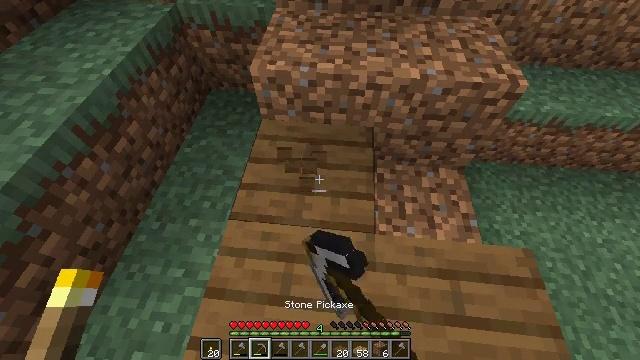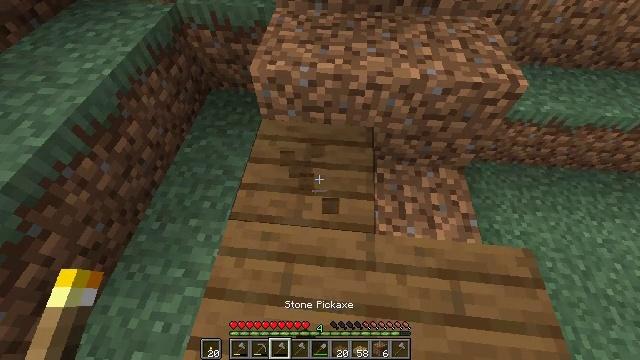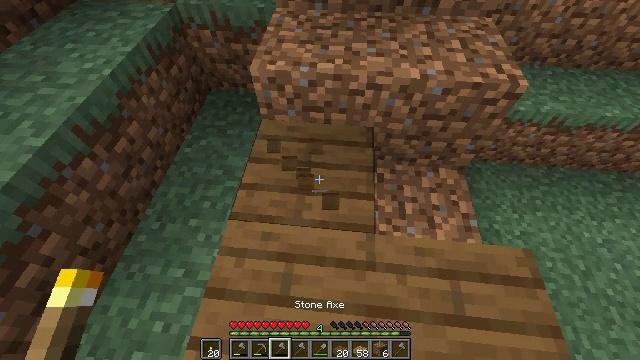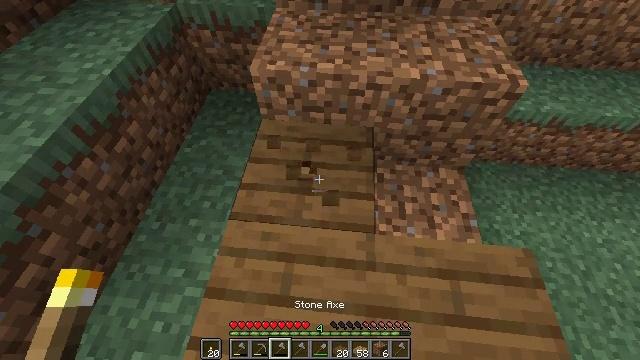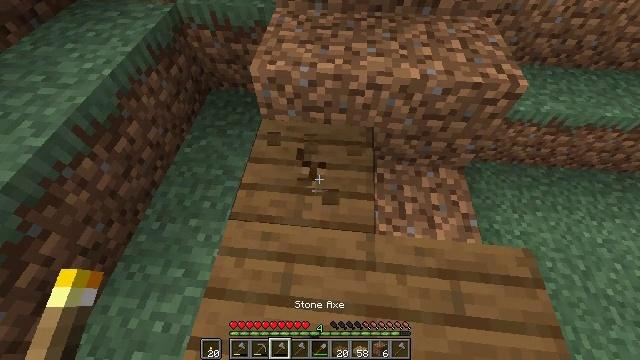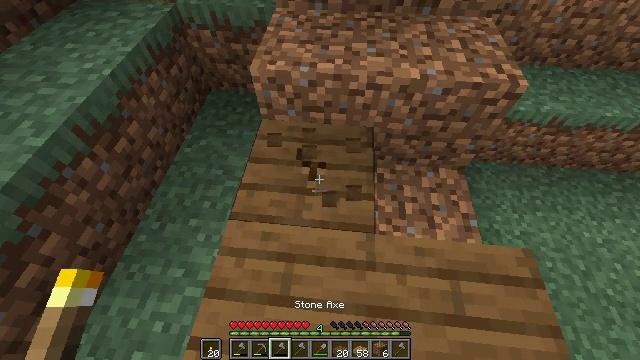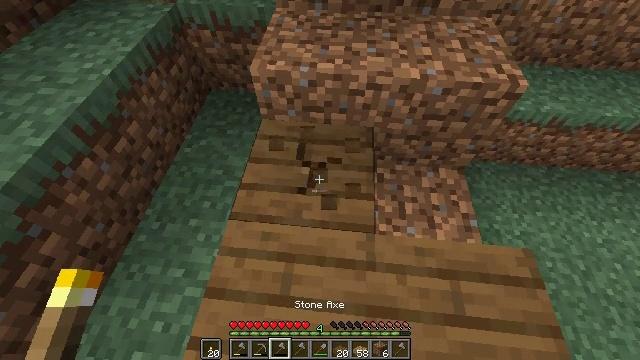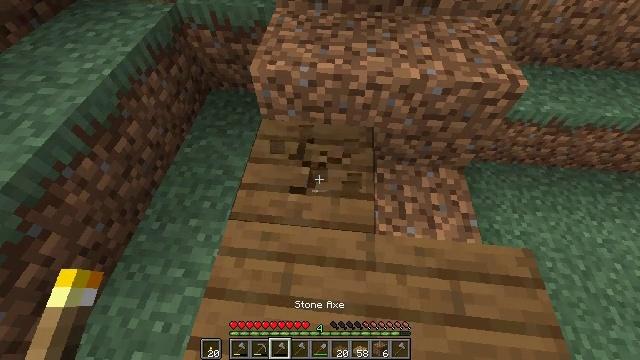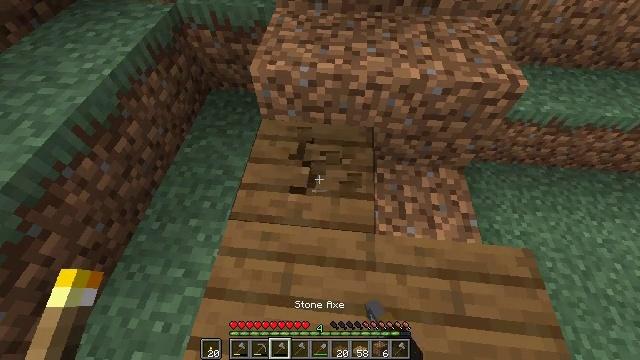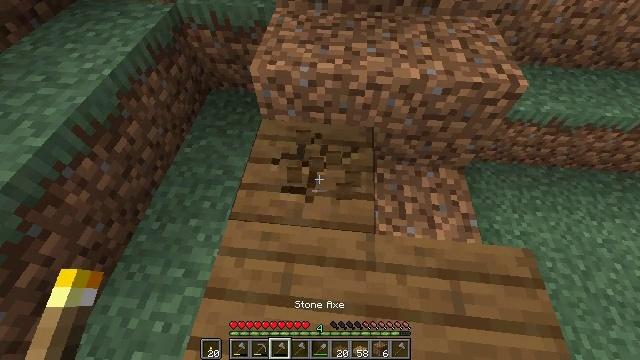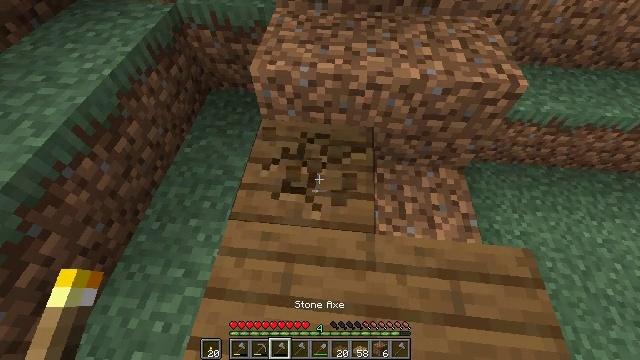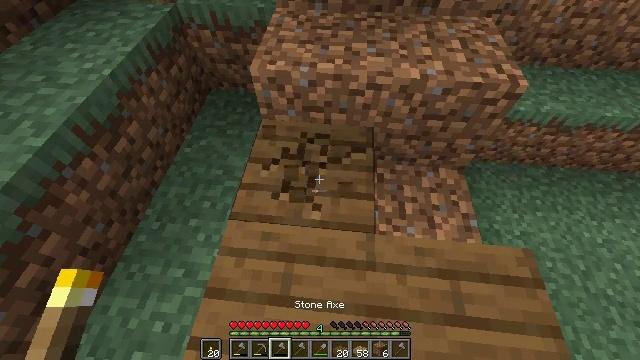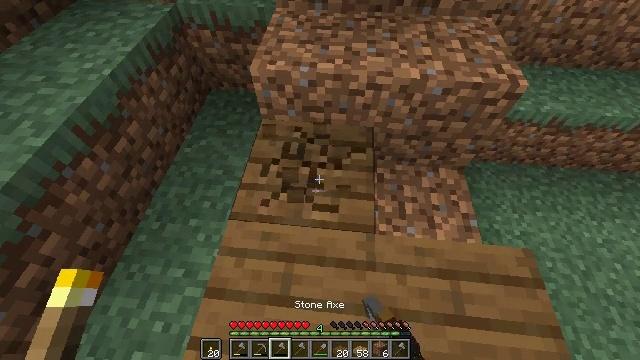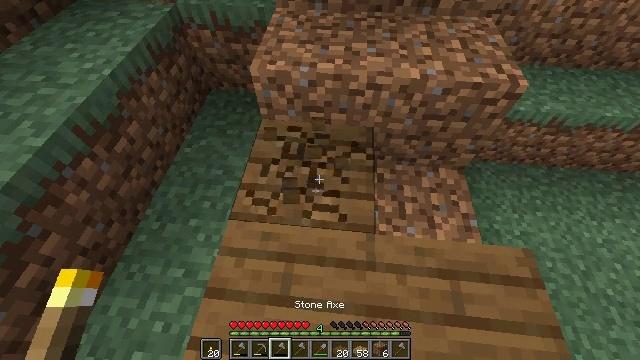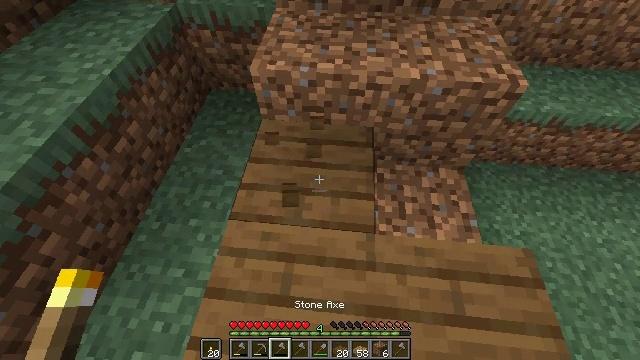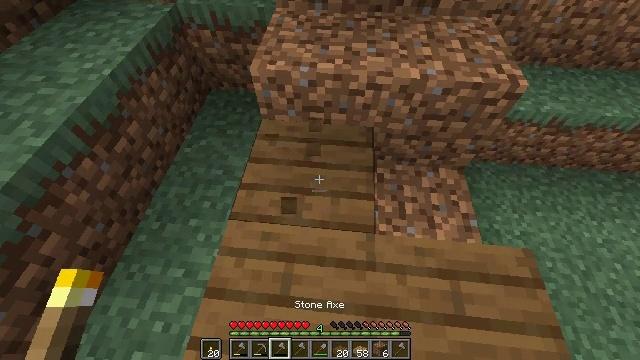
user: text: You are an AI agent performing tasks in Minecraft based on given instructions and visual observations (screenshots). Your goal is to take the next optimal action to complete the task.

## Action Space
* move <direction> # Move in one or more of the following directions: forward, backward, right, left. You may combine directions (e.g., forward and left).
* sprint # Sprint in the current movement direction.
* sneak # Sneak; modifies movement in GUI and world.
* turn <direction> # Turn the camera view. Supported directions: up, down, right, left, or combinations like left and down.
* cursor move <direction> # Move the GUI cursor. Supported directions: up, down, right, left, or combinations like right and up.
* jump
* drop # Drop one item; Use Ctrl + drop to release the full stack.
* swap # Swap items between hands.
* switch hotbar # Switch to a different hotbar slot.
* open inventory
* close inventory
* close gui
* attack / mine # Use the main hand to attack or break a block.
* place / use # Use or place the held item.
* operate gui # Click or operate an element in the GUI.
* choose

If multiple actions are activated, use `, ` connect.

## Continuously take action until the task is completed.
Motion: motion action
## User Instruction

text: Break the spruce slab from a structure.
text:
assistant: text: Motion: attack / mine, switch to hotbar 3
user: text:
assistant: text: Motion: attack / mine, switch to hotbar 3
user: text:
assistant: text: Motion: attack / mine, switch to hotbar 3
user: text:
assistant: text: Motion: attack / mine
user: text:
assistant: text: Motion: attack / mine
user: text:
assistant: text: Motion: attack / mine
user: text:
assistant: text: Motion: attack / mine
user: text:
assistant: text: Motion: attack / mine
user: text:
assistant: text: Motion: attack / mine
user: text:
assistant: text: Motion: attack / mine
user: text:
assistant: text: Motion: attack / mine
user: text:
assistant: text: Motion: attack / mine
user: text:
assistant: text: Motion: attack / mine
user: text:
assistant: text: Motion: no_op
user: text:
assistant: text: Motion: no_op
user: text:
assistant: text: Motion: no_op
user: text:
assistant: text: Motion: no_op
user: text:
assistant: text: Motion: no_op
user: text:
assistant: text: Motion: no_op
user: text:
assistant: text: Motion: no_op
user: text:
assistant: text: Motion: no_op
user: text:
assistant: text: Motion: no_op
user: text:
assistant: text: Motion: no_op
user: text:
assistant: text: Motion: no_op
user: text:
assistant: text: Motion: no_op
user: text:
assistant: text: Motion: no_op
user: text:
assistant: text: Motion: no_op
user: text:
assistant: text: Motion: no_op
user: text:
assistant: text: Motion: attack / mine
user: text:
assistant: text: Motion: attack / mine